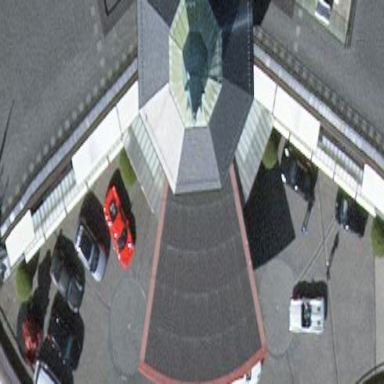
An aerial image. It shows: View of roof of building.